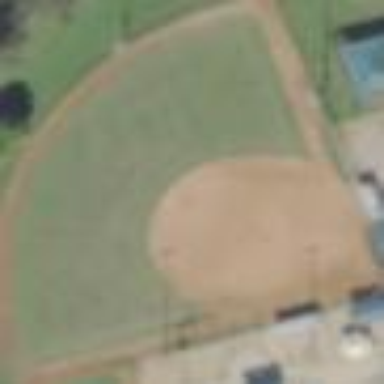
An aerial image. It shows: Baseball pitch for leisure land activities.